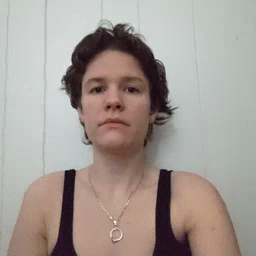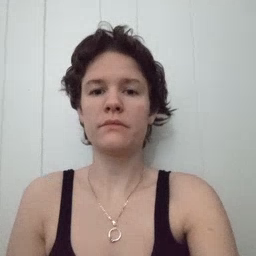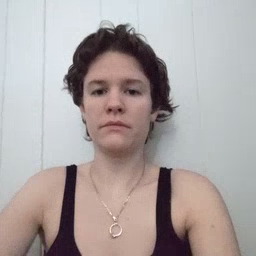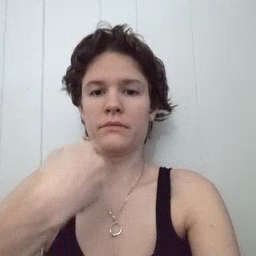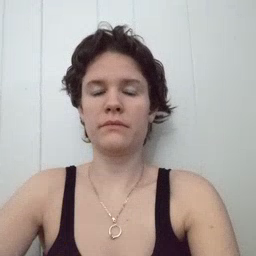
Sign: zipper